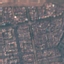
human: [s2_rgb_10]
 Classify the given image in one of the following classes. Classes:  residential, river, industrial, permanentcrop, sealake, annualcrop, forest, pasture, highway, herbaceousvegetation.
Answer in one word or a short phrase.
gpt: Residential